Field crop: tomato
Growth stage: 1
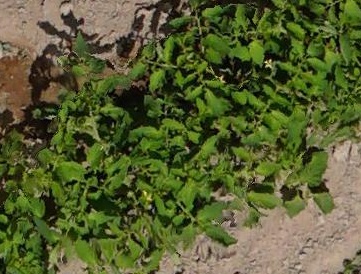
Species: tomato